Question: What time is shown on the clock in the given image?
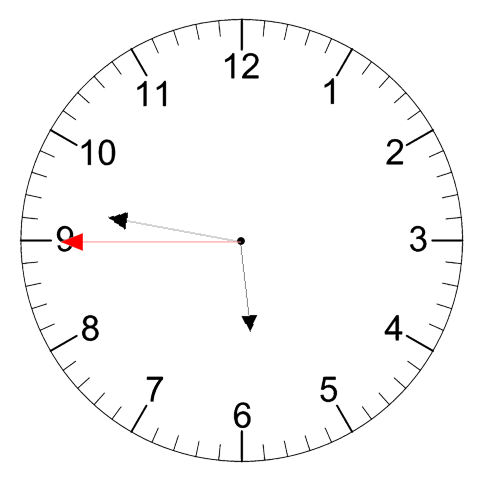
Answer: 05:46:45